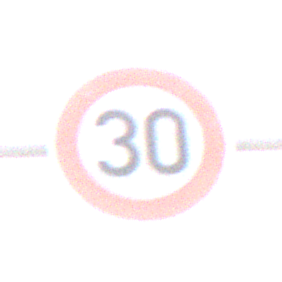
Verkehrszeichen: Geschwindigkeit30
Umgebung: Outdoor, Nature
Tageszeit: Midday
Wetter: PartlyCloudy
Licht: Natural
Jahreszeit: NotSpecified
Kontrast: MediumContrast